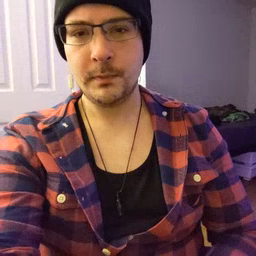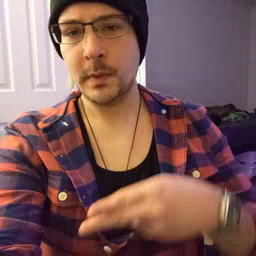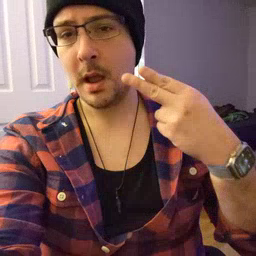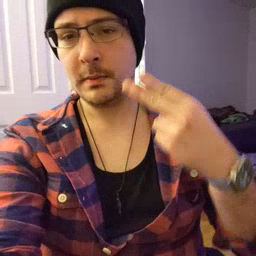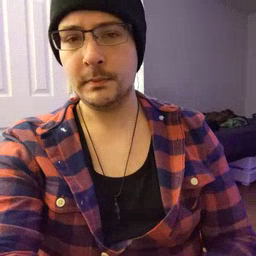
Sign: high